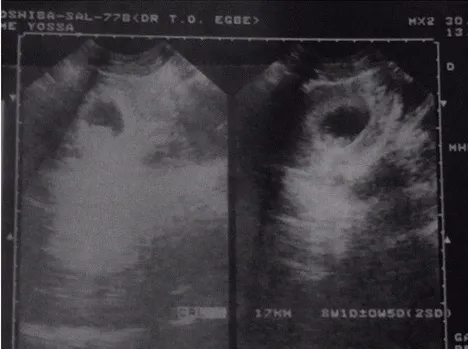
Gestational Sac of Patient at 8 weeks 1 day gestation.
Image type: radiology (ultrasound)